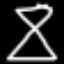
Label: hourglass